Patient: sex F, age 68
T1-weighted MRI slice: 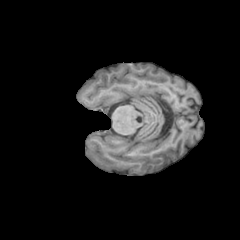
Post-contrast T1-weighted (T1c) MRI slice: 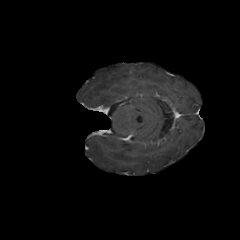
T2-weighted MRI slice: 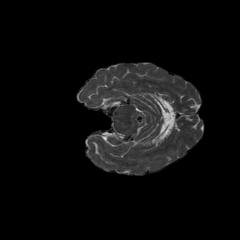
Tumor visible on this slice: no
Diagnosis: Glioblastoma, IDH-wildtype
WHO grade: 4